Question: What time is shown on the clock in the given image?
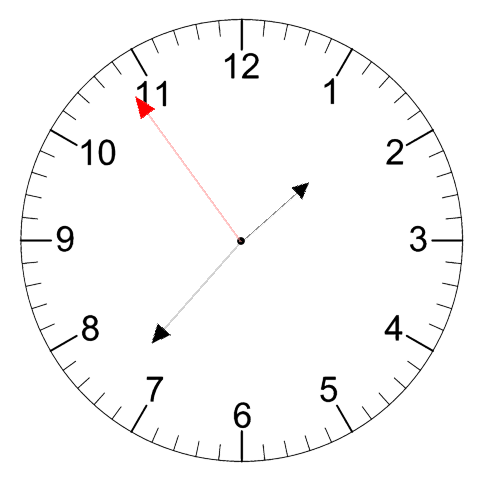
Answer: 01:36:54